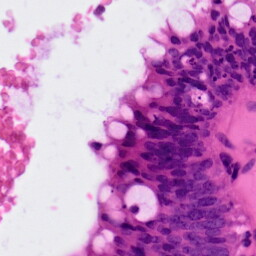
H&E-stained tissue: Colon